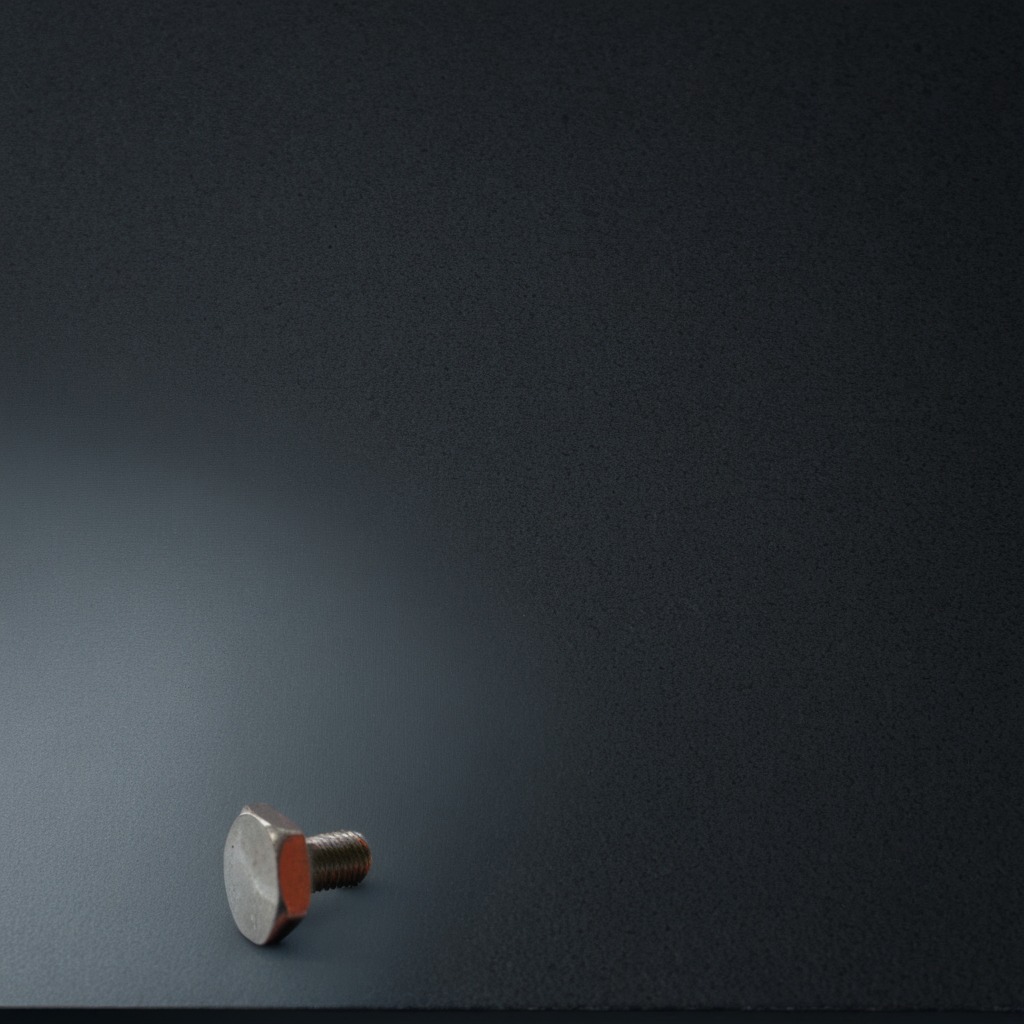
A metal screw is lying on the granite table.